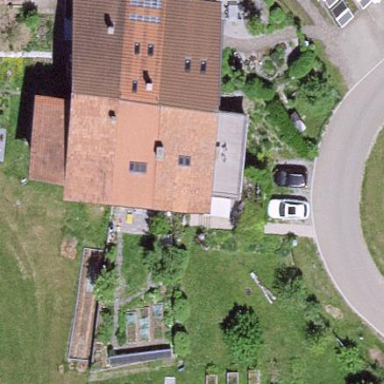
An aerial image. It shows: Terrace building.